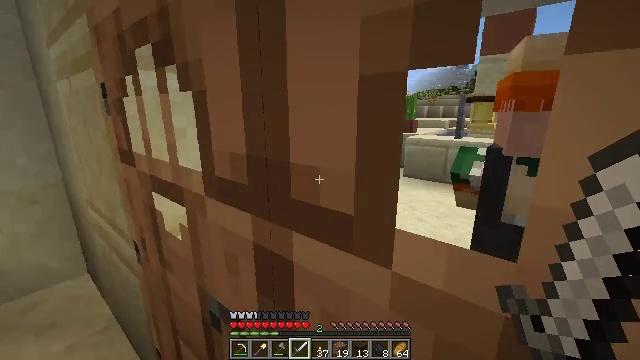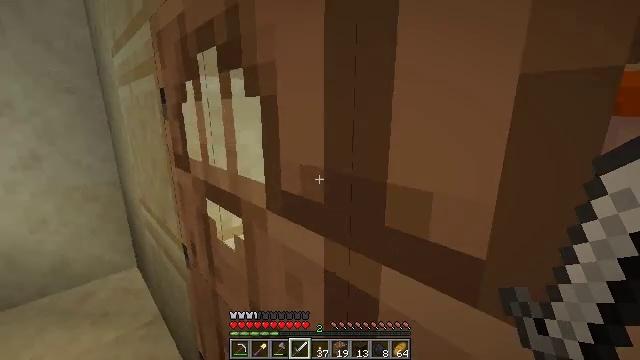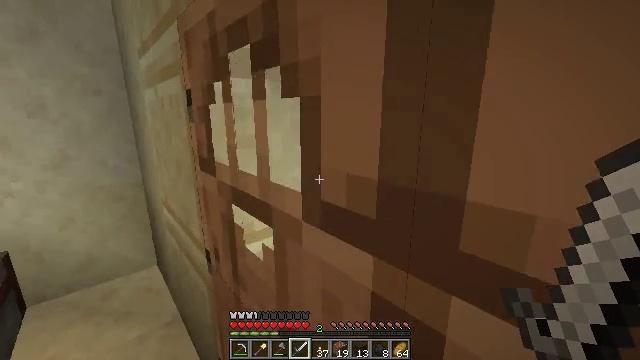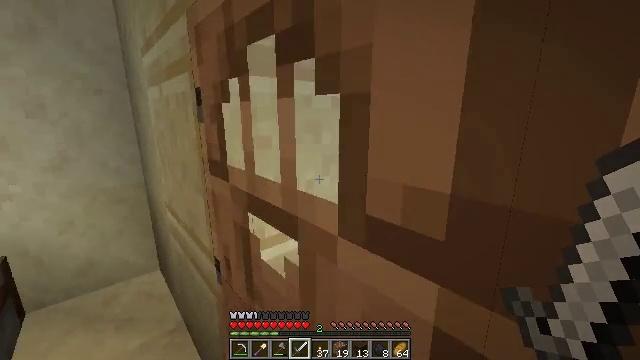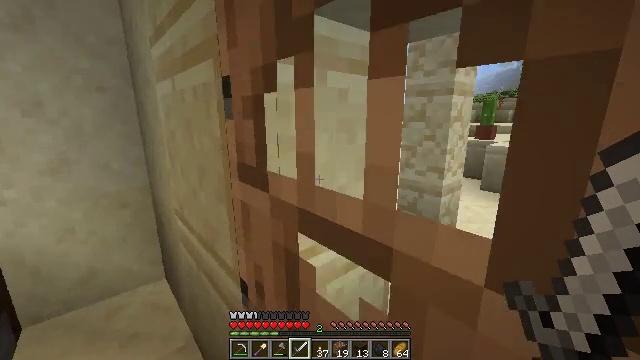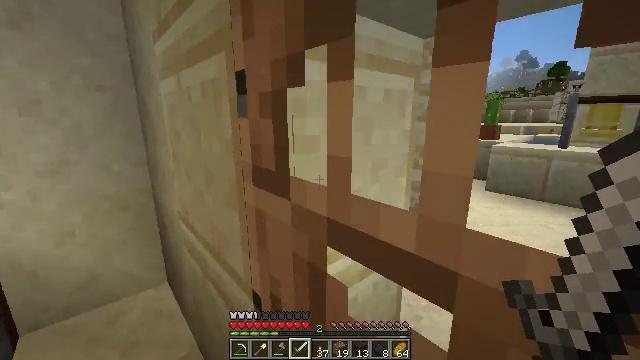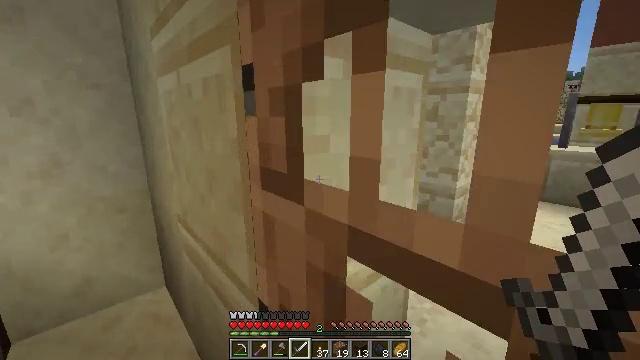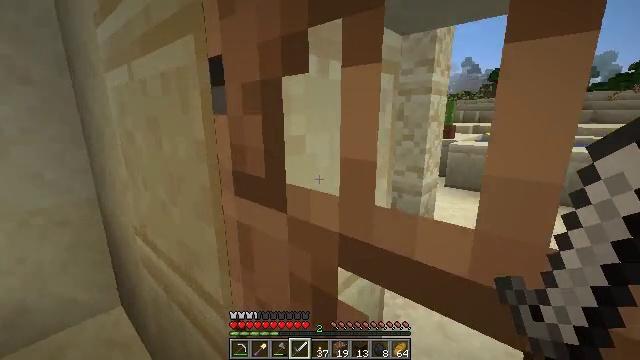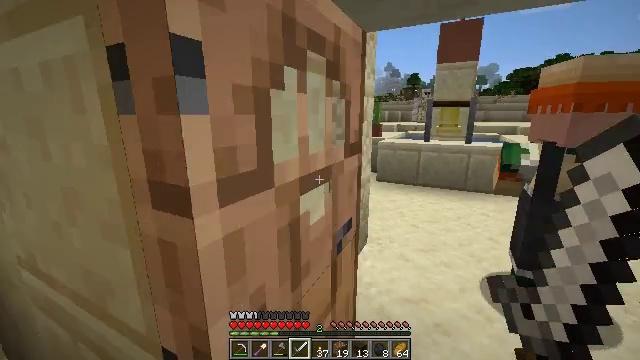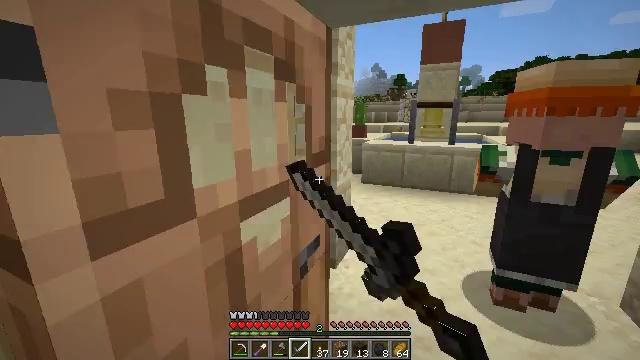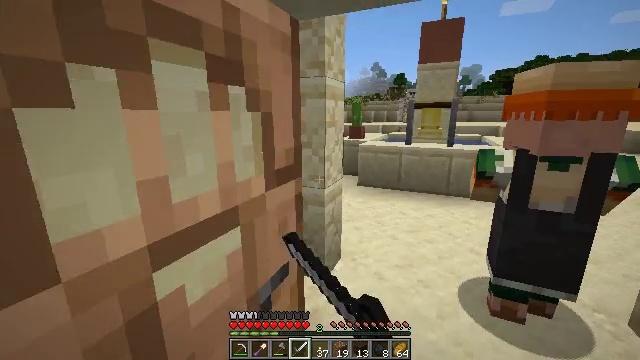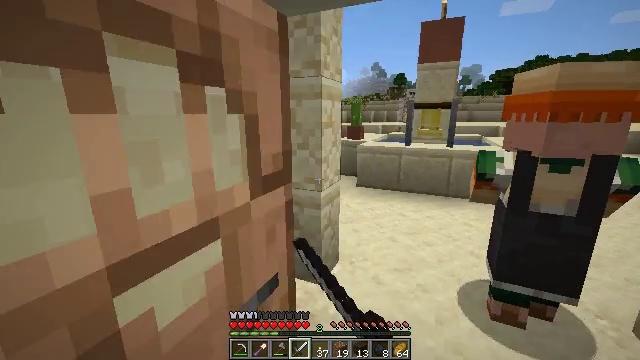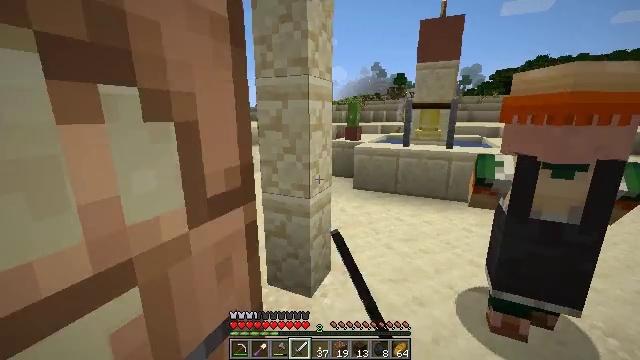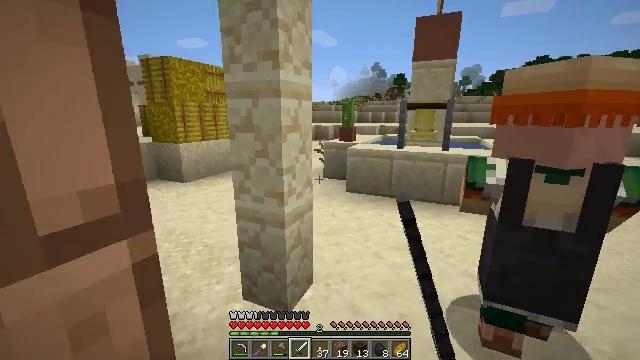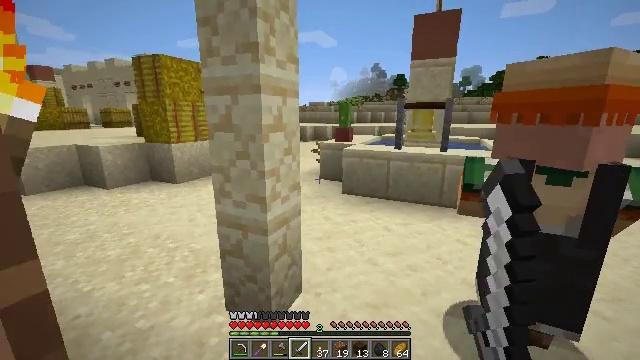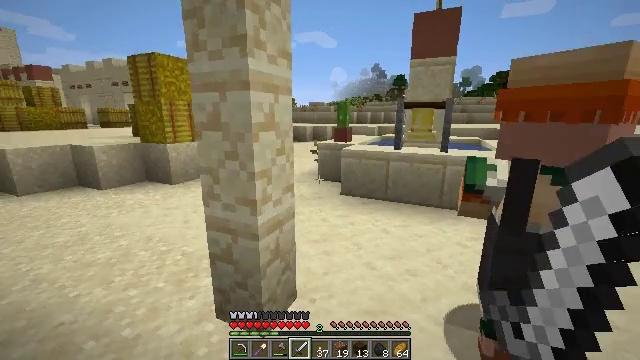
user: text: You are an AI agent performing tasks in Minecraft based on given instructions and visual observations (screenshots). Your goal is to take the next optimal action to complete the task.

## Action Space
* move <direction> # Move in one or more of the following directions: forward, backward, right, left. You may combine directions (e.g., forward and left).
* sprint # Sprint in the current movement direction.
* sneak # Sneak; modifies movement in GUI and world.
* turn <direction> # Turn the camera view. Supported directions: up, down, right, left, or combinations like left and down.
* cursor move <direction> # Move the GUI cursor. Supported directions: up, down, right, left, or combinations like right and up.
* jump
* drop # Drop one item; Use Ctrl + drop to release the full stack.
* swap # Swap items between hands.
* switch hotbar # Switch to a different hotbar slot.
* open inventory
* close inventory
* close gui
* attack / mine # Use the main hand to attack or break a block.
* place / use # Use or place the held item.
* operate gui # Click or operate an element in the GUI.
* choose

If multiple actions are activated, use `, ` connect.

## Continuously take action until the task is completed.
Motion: motion action
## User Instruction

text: Gather hay blocks from the farm.
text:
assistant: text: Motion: move forward, turn left
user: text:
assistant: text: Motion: move forward, turn left
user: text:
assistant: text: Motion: move forward
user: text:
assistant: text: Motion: move forward
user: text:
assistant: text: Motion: move forward and move right
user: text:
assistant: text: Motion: move forward and move right
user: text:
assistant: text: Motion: move forward and move right, turn right
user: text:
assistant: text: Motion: move forward and move right, turn right, use / place
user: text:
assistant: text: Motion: move forward and move right, turn right, use / place
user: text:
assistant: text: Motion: move forward and move right, use / place
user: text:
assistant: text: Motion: move forward and move right, use / place
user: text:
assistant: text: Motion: move forward and move right
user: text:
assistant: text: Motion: move forward and move right
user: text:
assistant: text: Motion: move forward
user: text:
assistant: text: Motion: move forward
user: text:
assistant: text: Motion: move forward
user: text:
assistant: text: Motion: move forward
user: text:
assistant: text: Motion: move forward
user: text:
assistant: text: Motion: move forward
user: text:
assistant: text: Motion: move forward, turn left
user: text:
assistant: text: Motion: move forward, turn left
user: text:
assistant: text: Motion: move forward, turn left
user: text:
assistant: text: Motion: move forward, turn left
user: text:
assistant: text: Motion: move forward and move right
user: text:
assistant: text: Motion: move forward and move right, turn left
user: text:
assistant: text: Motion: move forward and move right, turn left
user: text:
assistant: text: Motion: move forward and move right, turn left and up
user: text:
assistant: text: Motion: move forward, turn left
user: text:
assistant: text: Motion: move forward, turn left
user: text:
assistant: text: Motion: move forward